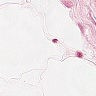
Metastatic tissue present: no